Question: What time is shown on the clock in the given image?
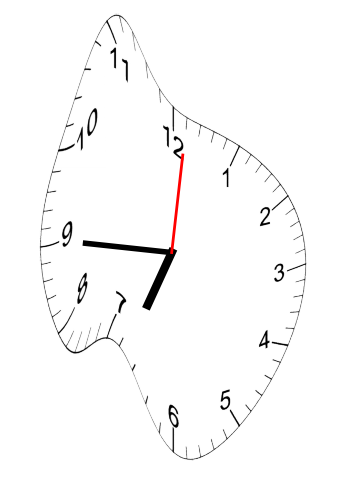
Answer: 06:45:01